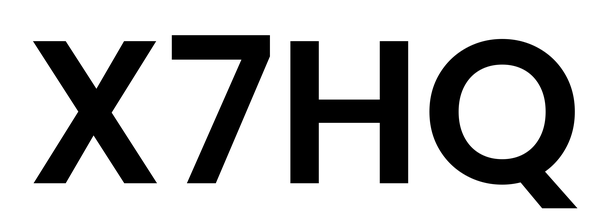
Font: Poppins-SemiBold